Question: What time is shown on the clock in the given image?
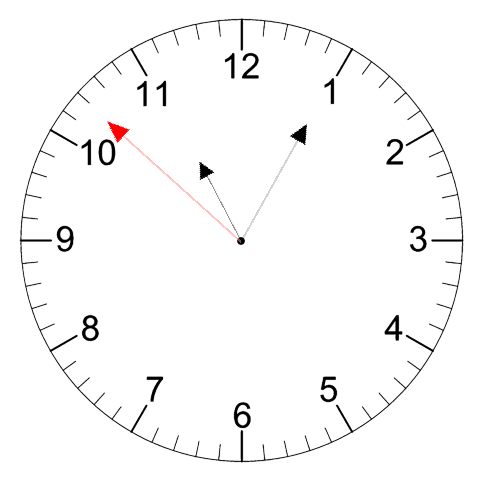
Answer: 11:04:52